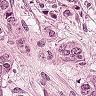
Metastatic tissue present: yes